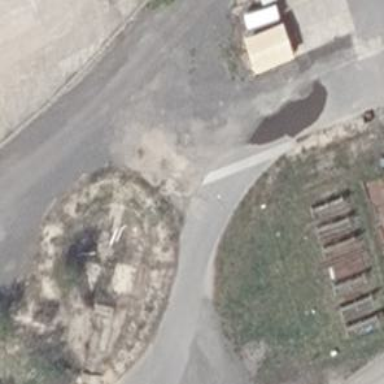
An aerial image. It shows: Abandoned railway.